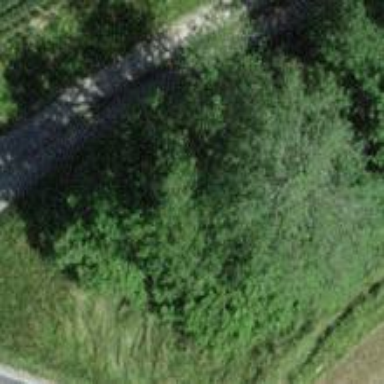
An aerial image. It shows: Culvert tunnel under ditch.